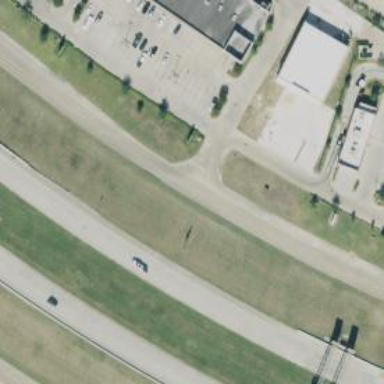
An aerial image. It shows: Secondary road with frontage road alongside.